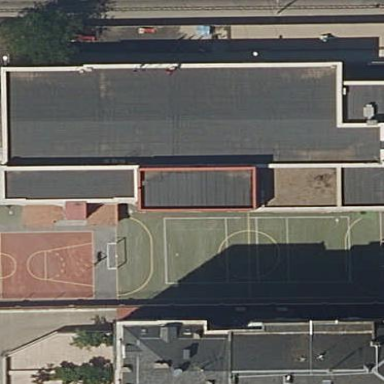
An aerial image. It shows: School.